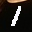
Label: 1